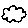
Label: cloud